Fundus camera: zeiss
Shooting center: midpoint
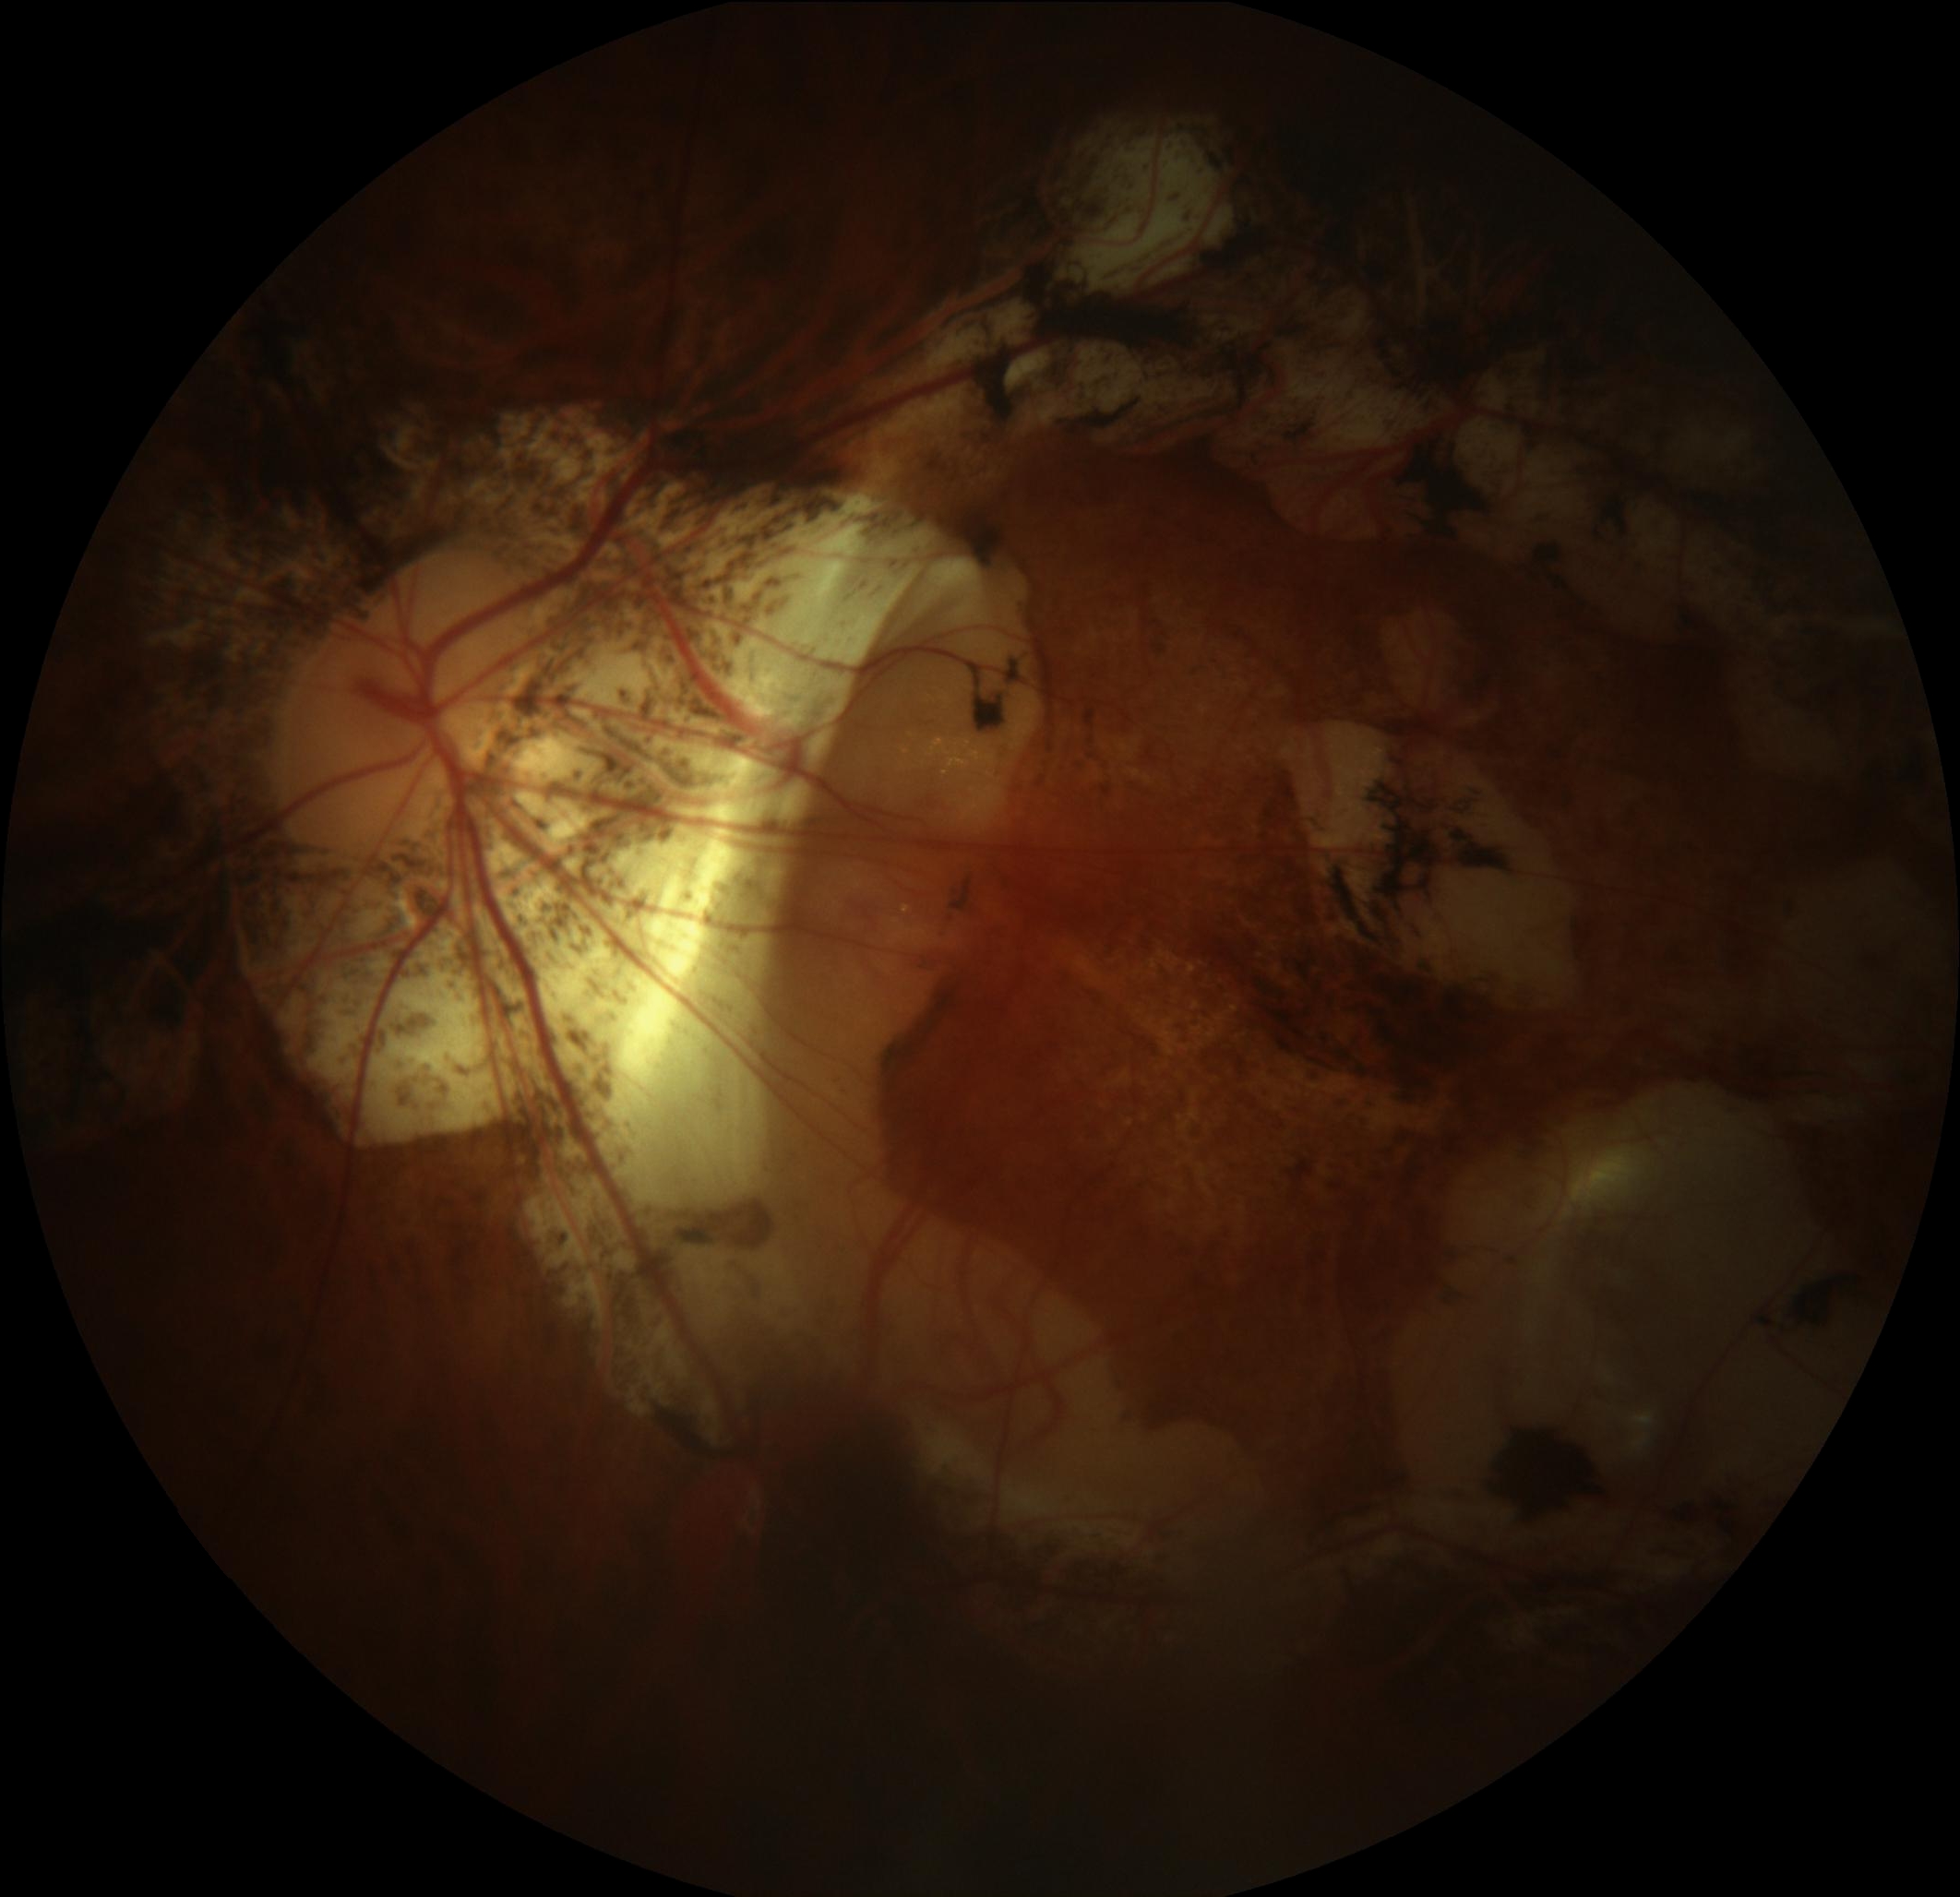
Pathologic myopia: yes
Patchy retinal atrophy: present
Retinal detachment: absent